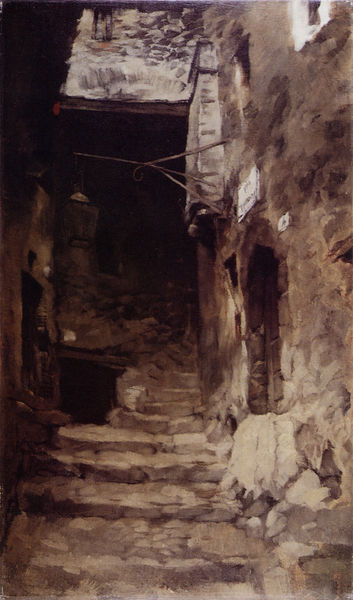
Titel: Straße in Olevano
Künstler: Carl Schuch
Standort: Bremen
Institution: Kunsthalle
Schlagwörter: dunkel, gemälde, schatten, weiß, aquarell, impressionismus, landschaft, ocker, stadt, ausschnitt, braun, fenster, frankreich, frau, grau, hell, holz, lampe, laterne, licht, schwarz, tür, dach, gebäude, gras, haus, weg, beige, hochformat, malerei, alt, wand, stein, steine, bild, ast, häuser, mühle, einsam, flach, dunkelheit, schnur, stock, fell, bogen, enge, fassade, gasse, italien, naturalismus, pflaster, stab, mast, fels, hellbraun, leer, dorf, mauer, ziegel, farbe, klein, monochrom, steil, sepia, angst, treppe, treppen, tafel, detail, schmal, metall, aufgang, balken, stufe, stufen, menschenleer, tor, foto, wände, verfall, bergdorf, eingang, eisen, eng, erker, gang, hinterhof, keller, nische, schild, ruine, stütze, gerüst, burg, scheune, strohdach, geheimnis, festung, mauerwerk, monochromie, loch, fragment, gemäuer, bedrohung, öffnung, hauseingang, brüchig, risalit, felle, mauern, dunkle, stall, ausgang, niesche, stange, breit, armut, schief, windung, nummer, aufstieg, holzbalken, steinhaus, haustür, steigen, gebälk, nach oben, stiegen, feucht, überdacht, schacht, stiege, türschild, verschattung, steinsichtig, monoton, akzente, niemand, spitzwege, füren, ungewissheit, muffig, st, 1800, 4, 18.jahrhundert, wohin, nach untern, verschlossene türe, was mag kommen, treppe ruine, dtock